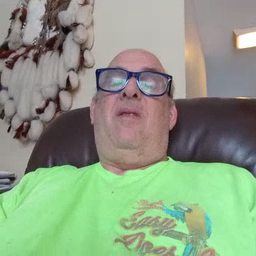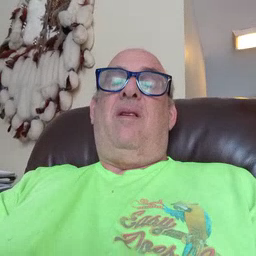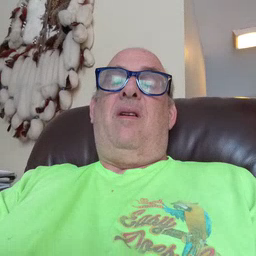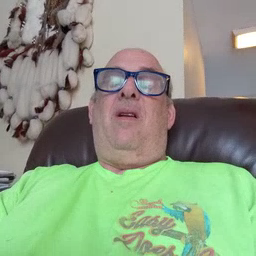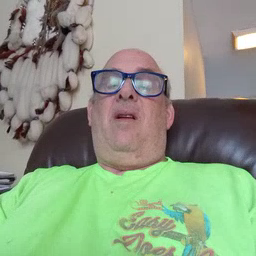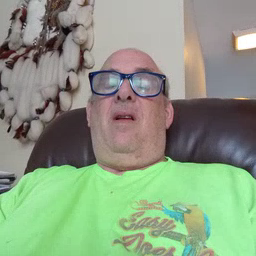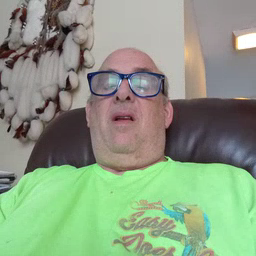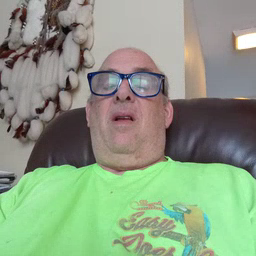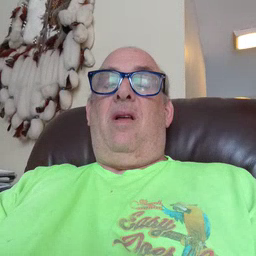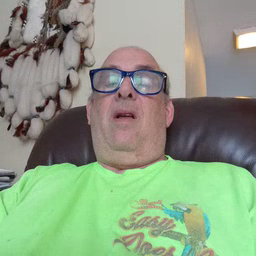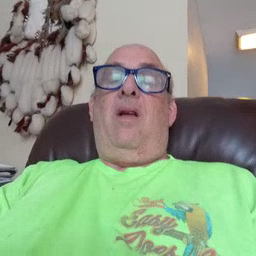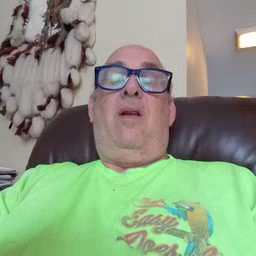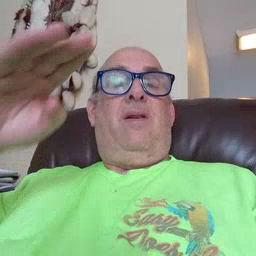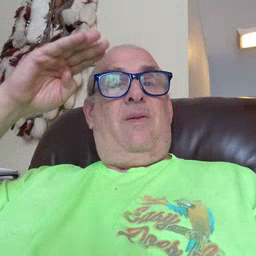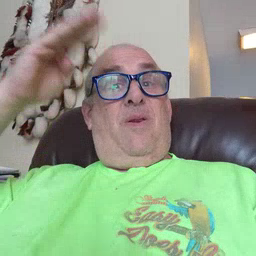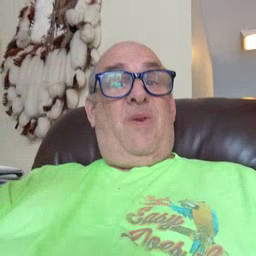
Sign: hello